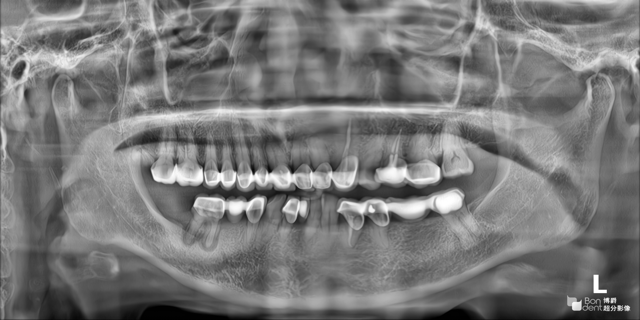
adult